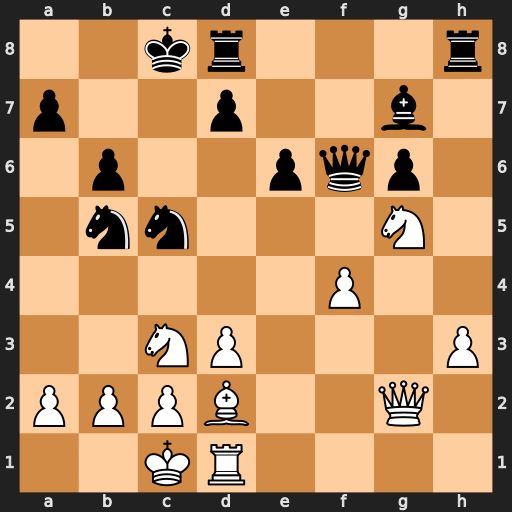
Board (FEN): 2kr3r/p2p2b1/1p2pqp1/1nn3N1/5P2/2NP3P/PPPB2Q1/2KR4
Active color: w
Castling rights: -
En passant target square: -
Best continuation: Qa8+ Kc7 Nxb5#